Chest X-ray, AP view. Patient: 58 years old, sex M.
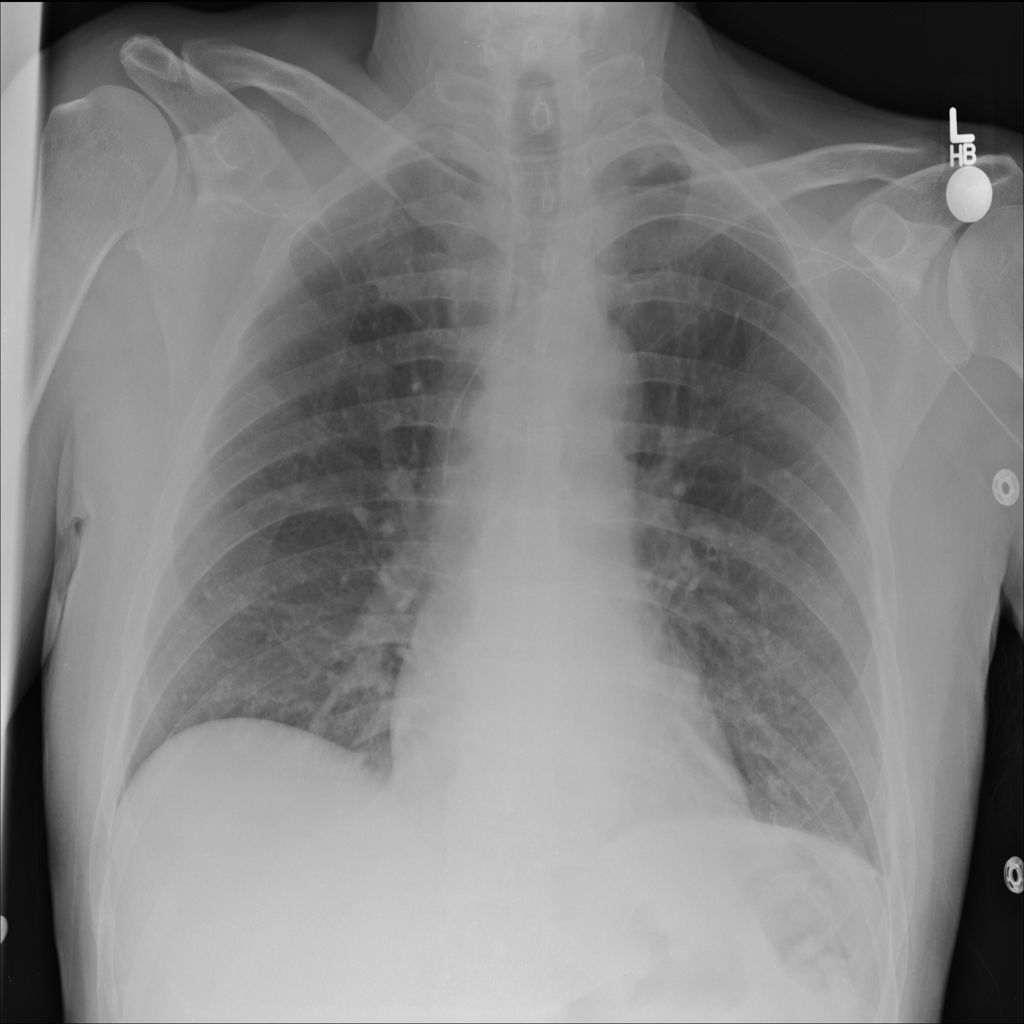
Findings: No Finding